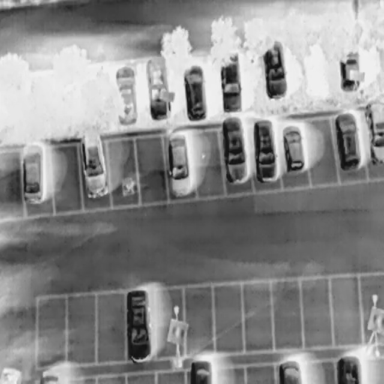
There are 18 Cars in the infrared image.